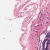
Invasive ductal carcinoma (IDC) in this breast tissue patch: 0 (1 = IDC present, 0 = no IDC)